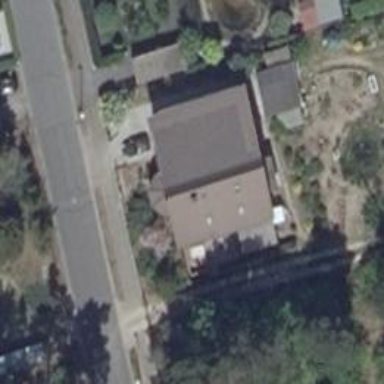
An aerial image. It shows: Simple house.